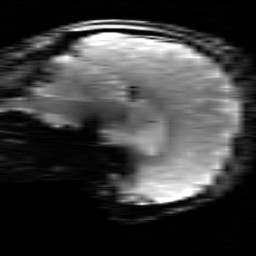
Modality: T2starw
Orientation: sagittal
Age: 25
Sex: female
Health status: healthy
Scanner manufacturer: siemens
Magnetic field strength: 3 T
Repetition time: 0.7 s
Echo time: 0.02 s